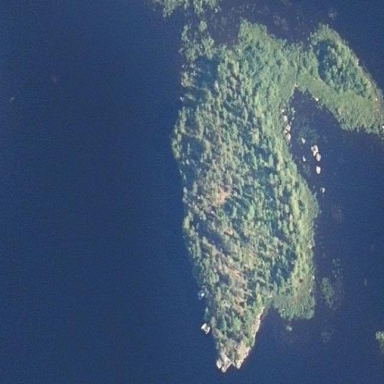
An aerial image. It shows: Islet.